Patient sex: M
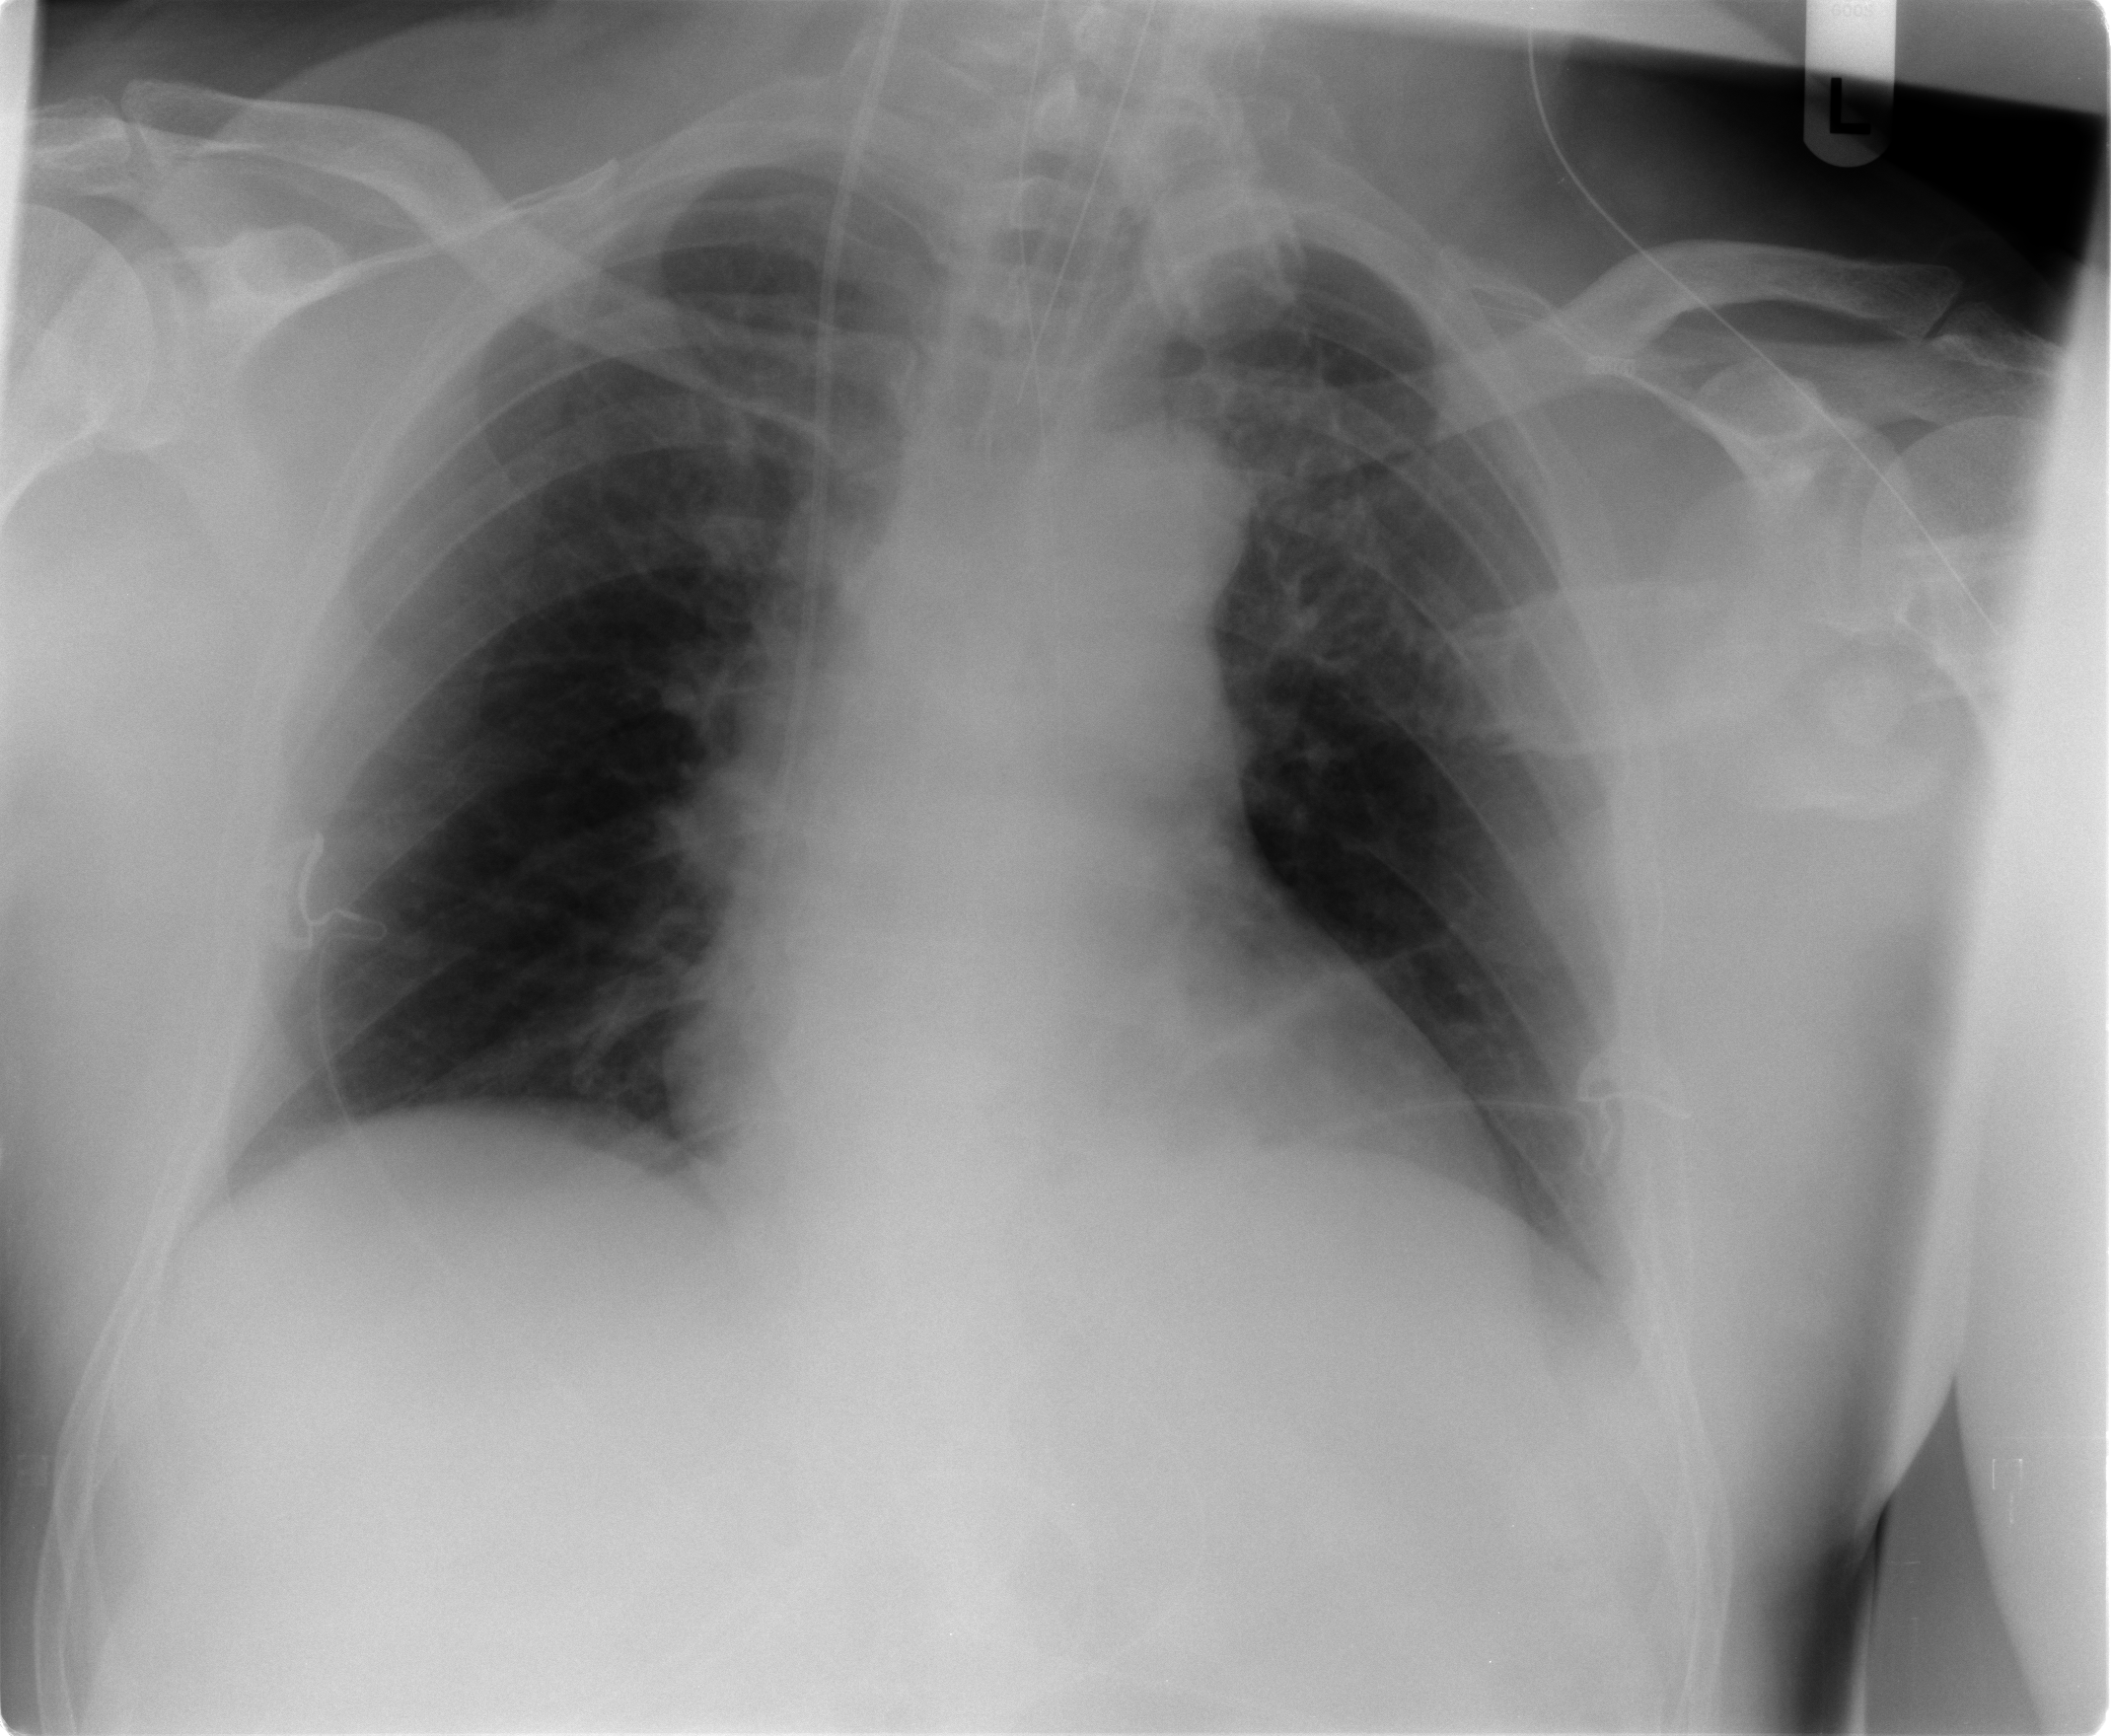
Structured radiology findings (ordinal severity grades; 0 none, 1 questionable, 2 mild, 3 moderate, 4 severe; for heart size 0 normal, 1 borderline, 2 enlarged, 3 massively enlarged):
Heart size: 1
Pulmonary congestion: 2
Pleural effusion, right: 0
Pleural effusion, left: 0
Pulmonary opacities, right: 0
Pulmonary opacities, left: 0
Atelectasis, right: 0
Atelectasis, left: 0